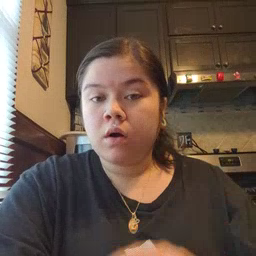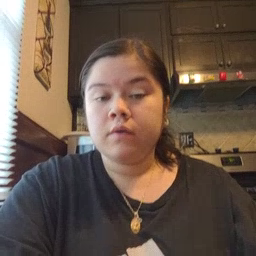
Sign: for